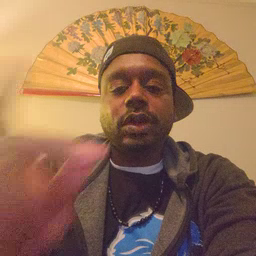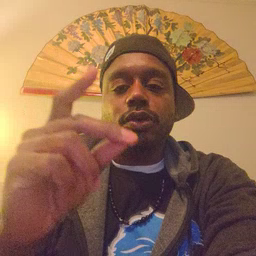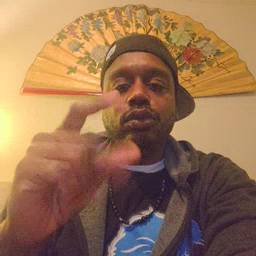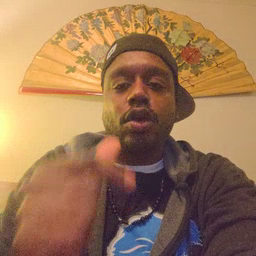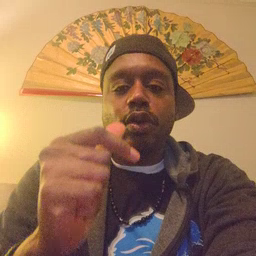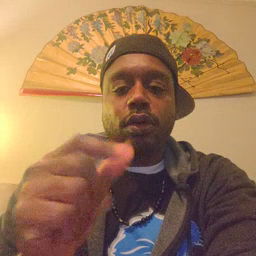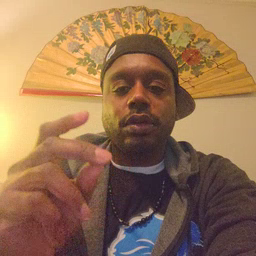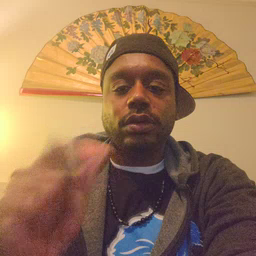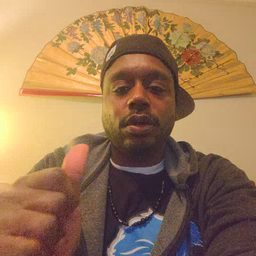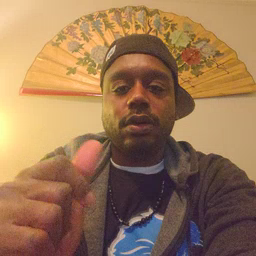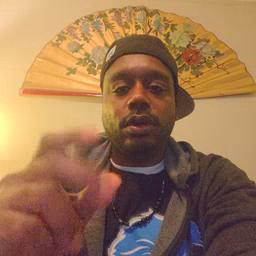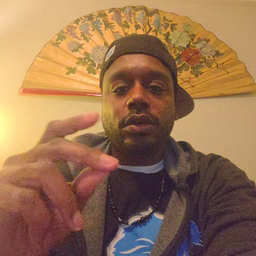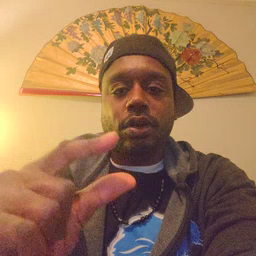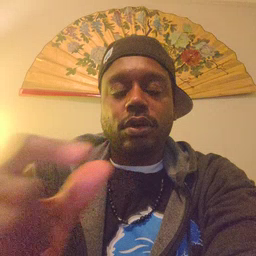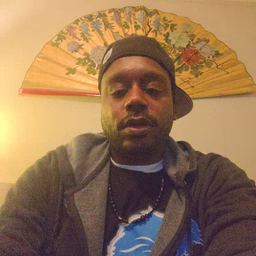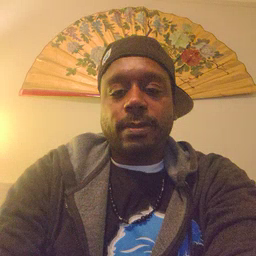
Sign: dog